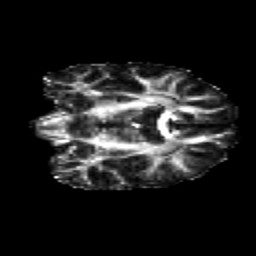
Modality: FA
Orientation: coronal
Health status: healthy
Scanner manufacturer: siemens
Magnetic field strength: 3 T
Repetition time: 12 s
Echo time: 0.092 s